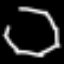
Label: octagon